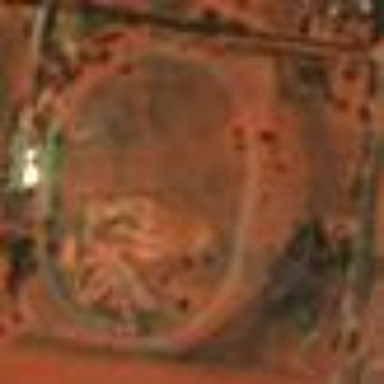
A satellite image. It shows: Showground designated for recreational activities.